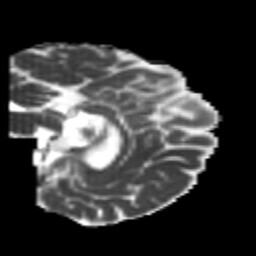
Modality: MD
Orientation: sagittal
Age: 22
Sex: female
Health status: healthy
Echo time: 0.074 s